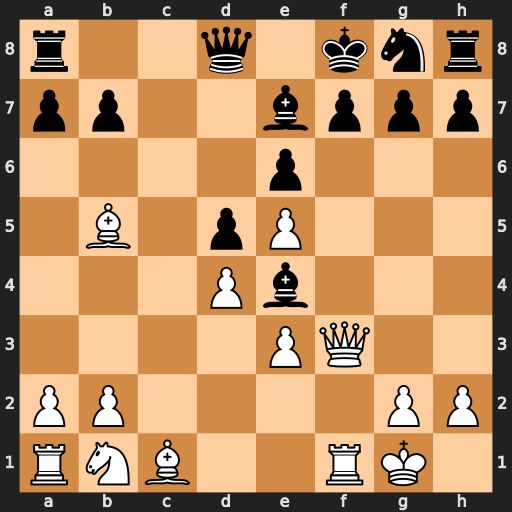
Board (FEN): r2q1knr/pp2bppp/4p3/1B1pP3/3Pb3/4PQ2/PP4PP/RNB2RK1
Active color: w
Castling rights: -
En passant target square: -
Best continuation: Qxf7#